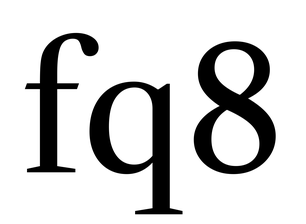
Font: LibreCaslonText_Regular